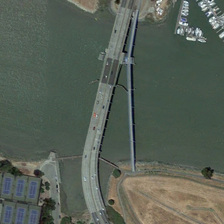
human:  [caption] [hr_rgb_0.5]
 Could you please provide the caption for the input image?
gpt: a bridge is above a green river with a port and near eight tennis courts .

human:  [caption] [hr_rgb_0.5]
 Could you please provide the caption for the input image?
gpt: a bridge is above a green river with a port and near eight tennis courts .

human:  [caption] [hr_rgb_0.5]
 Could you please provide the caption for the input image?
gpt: a bridge is above a green river with a port and near eight tennis courts .

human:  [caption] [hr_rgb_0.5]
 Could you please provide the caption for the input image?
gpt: a bridge is above a green river with a port and near eight tennis courts .

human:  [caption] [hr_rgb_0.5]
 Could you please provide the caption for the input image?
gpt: a bridge is above a green river with a port and near eight tennis courts .